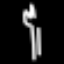
Label: fork